Interaction volume radius: 5 \u00c5
Interaction volume height: 20 \u00c5
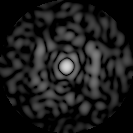
Disorder parameter: 0.8226